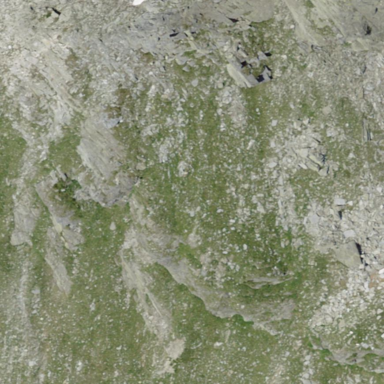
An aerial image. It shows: Landscape dominated by bare rock.